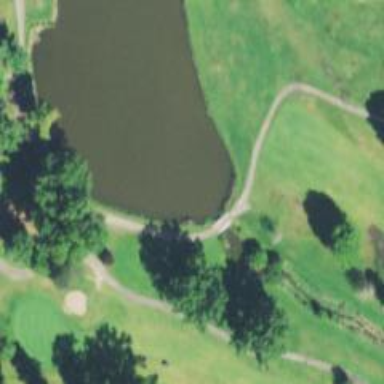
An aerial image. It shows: Path designated for golf carts.